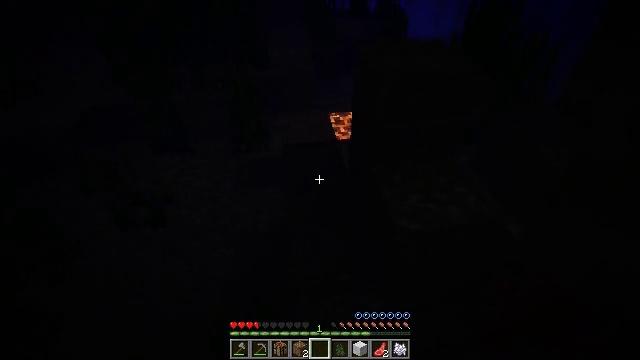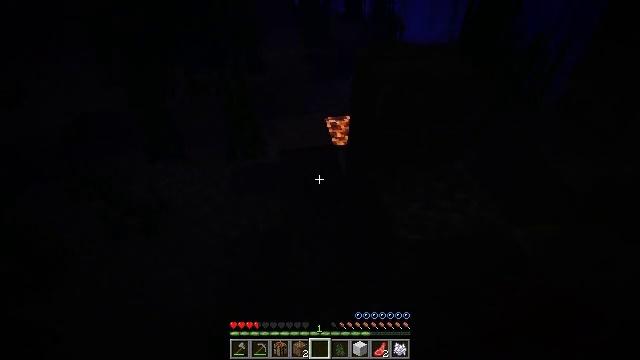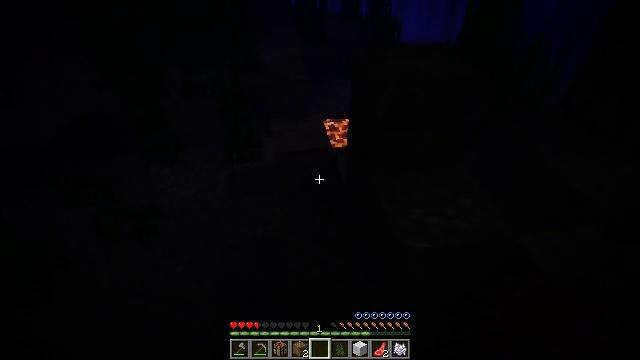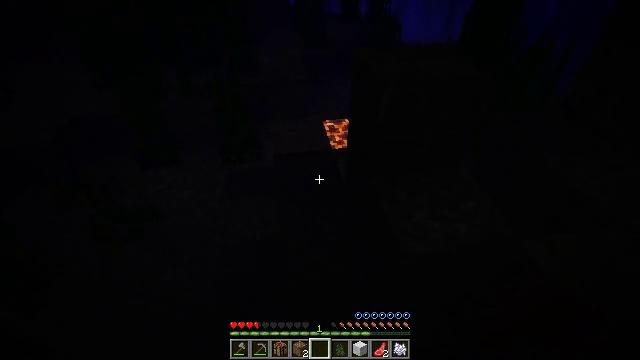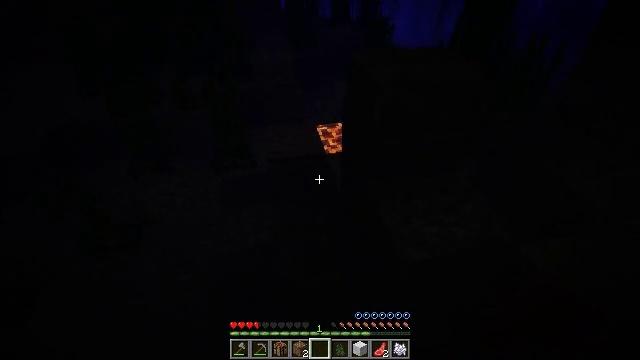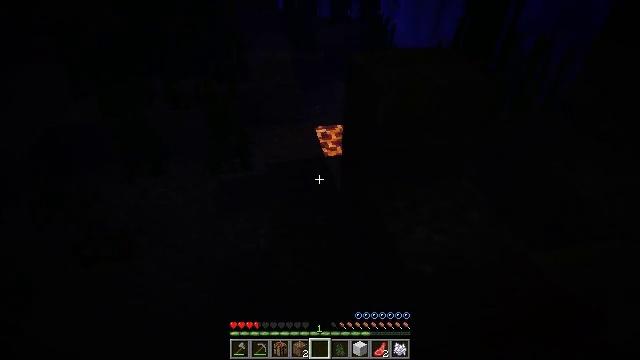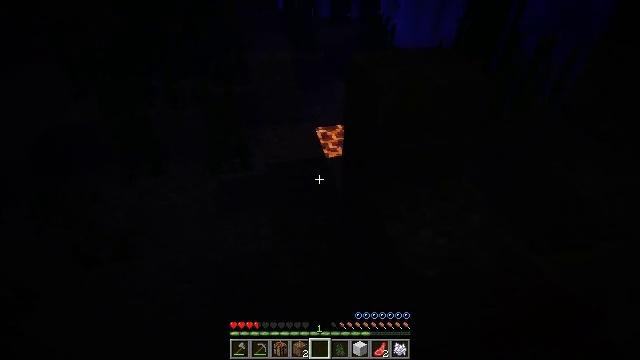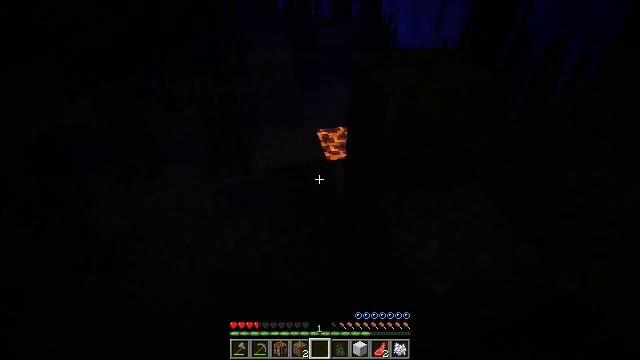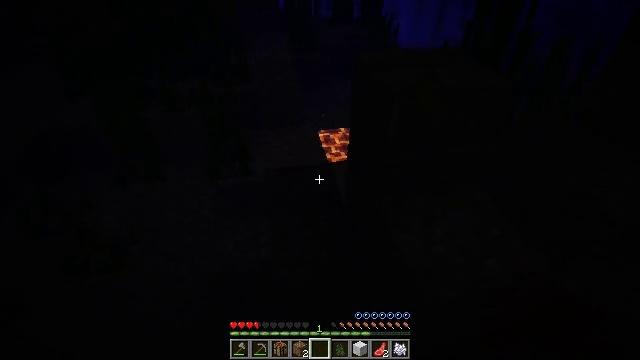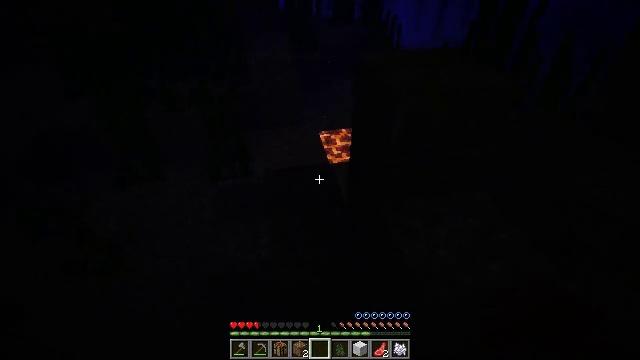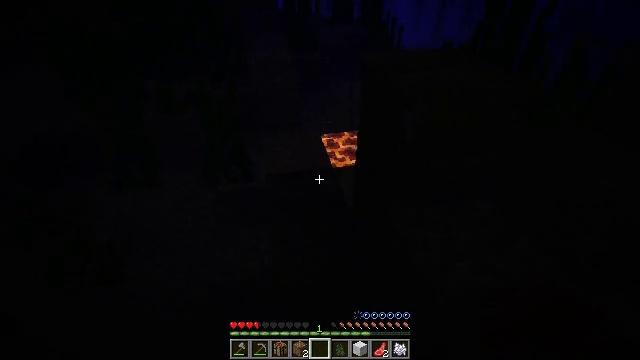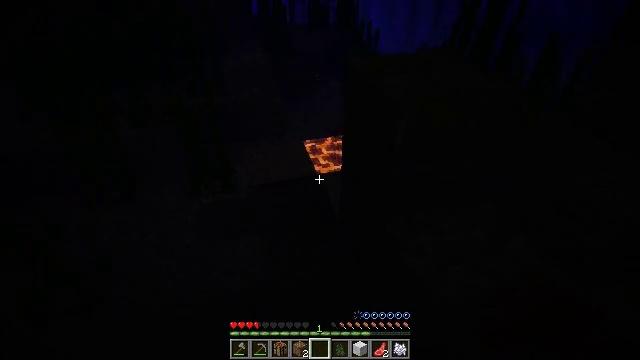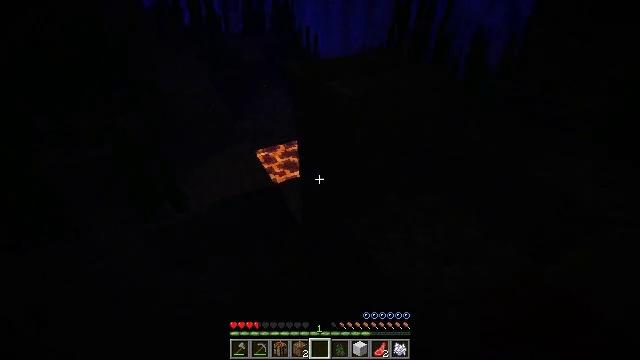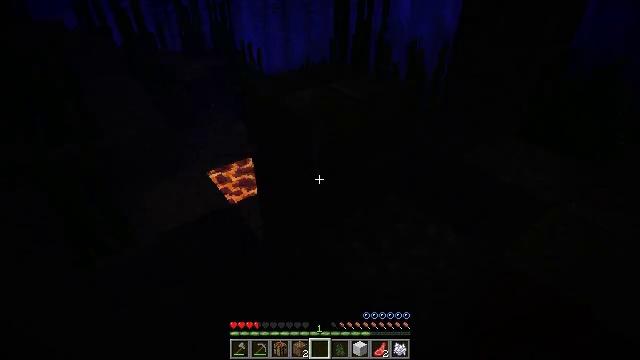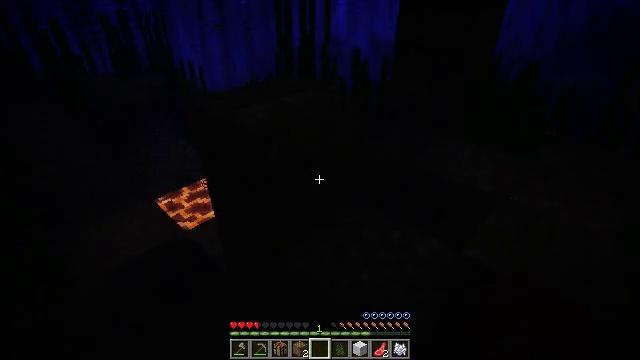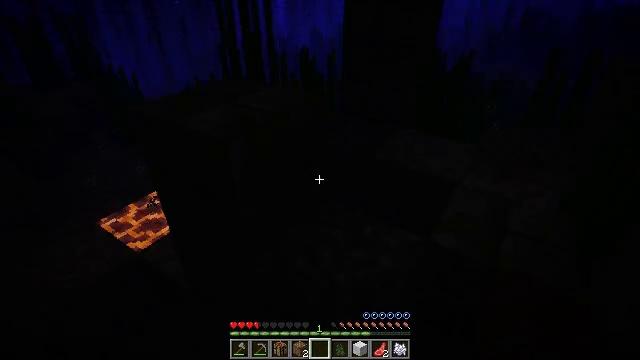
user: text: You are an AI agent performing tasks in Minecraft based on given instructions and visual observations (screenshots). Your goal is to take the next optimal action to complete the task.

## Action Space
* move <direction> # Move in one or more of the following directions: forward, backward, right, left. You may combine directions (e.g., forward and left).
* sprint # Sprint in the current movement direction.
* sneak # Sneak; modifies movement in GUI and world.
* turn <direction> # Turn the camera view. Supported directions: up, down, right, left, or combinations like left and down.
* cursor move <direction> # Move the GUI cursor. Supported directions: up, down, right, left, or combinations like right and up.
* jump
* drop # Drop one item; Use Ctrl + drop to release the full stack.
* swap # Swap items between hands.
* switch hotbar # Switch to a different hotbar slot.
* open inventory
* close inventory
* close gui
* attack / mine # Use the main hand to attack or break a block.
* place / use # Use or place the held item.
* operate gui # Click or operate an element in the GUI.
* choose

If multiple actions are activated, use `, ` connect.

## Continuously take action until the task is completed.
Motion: motion action
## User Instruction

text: Drop a cod.
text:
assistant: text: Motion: move forward, turn right, use / place
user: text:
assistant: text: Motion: move forward, use / place
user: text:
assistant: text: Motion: move forward, use / place
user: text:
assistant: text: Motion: move forward, turn right
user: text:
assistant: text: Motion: move forward
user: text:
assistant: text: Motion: move forward
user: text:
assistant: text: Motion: move forward
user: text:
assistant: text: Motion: move forward and move left
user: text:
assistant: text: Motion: move forward and move left
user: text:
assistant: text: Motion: move forward and move left
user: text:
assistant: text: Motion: move forward and move left, turn right
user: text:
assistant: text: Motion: move forward and move left, turn right
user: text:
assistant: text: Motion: move forward, turn right and up
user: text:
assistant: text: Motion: move forward, turn right and up
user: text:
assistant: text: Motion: move forward, turn right
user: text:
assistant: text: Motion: move forward and move right, turn right
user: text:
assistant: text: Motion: move forward and move right, turn right
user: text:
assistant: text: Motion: move forward and move right
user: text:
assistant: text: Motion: move forward and move right
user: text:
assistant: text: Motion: move right
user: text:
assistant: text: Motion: move right
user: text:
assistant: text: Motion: turn right, jump
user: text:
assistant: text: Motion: jump
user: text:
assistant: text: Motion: jump
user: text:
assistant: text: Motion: jump
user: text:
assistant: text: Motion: turn down, jump
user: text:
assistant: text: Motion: jump
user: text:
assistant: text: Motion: jump
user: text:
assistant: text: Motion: turn down, jump
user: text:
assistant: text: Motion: turn down, jump